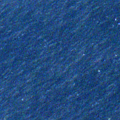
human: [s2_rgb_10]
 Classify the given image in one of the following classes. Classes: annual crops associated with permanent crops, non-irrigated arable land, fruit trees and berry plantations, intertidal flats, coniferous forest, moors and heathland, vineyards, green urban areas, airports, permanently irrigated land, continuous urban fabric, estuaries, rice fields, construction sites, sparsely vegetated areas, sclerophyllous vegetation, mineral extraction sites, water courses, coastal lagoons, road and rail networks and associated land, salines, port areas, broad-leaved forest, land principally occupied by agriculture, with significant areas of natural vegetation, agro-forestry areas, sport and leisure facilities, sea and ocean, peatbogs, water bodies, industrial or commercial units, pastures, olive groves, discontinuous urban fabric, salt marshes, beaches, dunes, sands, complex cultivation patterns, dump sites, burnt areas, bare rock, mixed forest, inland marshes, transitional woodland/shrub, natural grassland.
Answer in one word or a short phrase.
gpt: sea and ocean